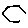
Label: hexagon